Question: I'm using cssgrid.net which is a 12col 1140px responsive fluid framework and I'm having trouble centering things.
My website has a "background-size: cover;" image and I have a logo that I want to center horizontally within the browser, even when it's resizing.
'''
<div class="container">
<div class="row">
<div class="fourcol"></div>
<div class="fourcol">
<div class="logo"></div>
</div>
<div class="fourcol last"></div>
</div>
'''
'''
.logo {
background: url(../images/logo_retina.png) no-repeat;
background-size: 175px 175px;
}
'''

The logo starts in the second set of 4 columns like it should, but how do I make it centered within that set of 4 columns, even when resizing?
Please keep in mind coding is just a hobby.
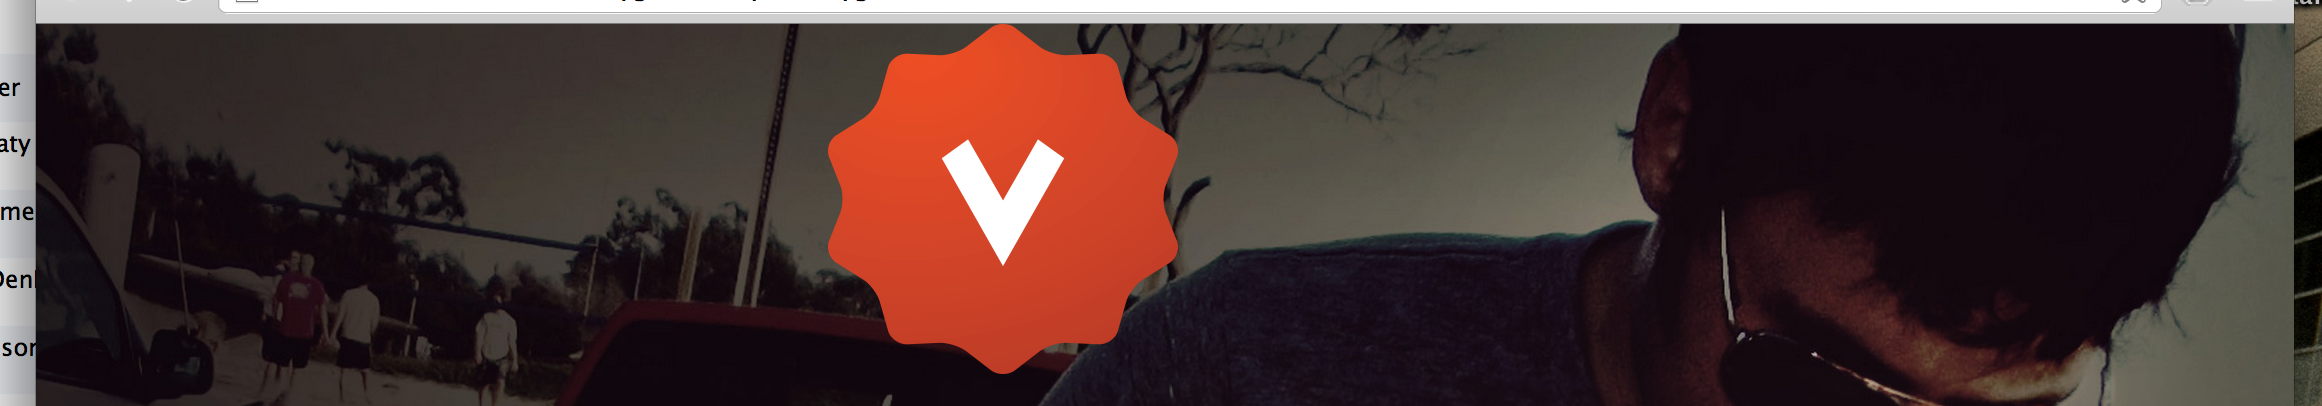
Answer: Assuming that each 'div.fourcol' has the same fixed width I think that 'background: url(../images/logo_retina.png) no-repeat center middle;' should help. If they are floating one another with width set to auto then it will be problem as 'div.row' may be wider than the cumulative width of 'div.fourcol'.